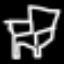
Label: chair